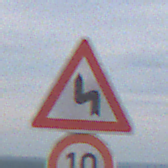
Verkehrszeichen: DoppelkurveZunaechstLinks
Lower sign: Geschwindigkeit10
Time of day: Midday
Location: Outdoor (RoadRail)
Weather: PartlyCloudy
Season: NotSpecified
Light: Natural